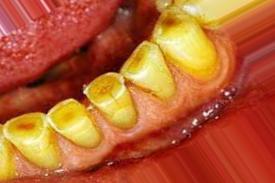
Condition: Tooth Discoloration